Question: I'm looking to start building an iPhone app and I was wondering if it was possible to create dynamic lighting/shadows using the Cocos2d/Box2D combo? I have worked with these before and would like to stay with them. I would like the lighting to update dynamically as the player moves around.
An example of the desired effect is:

Found at <URL>
Thanks,Andy
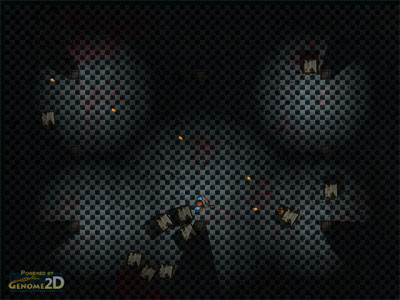
Answer: cocos3D (an extension to cocos2D) may have what you need. <URL>